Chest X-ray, AP view. Patient: 69 years old, sex F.
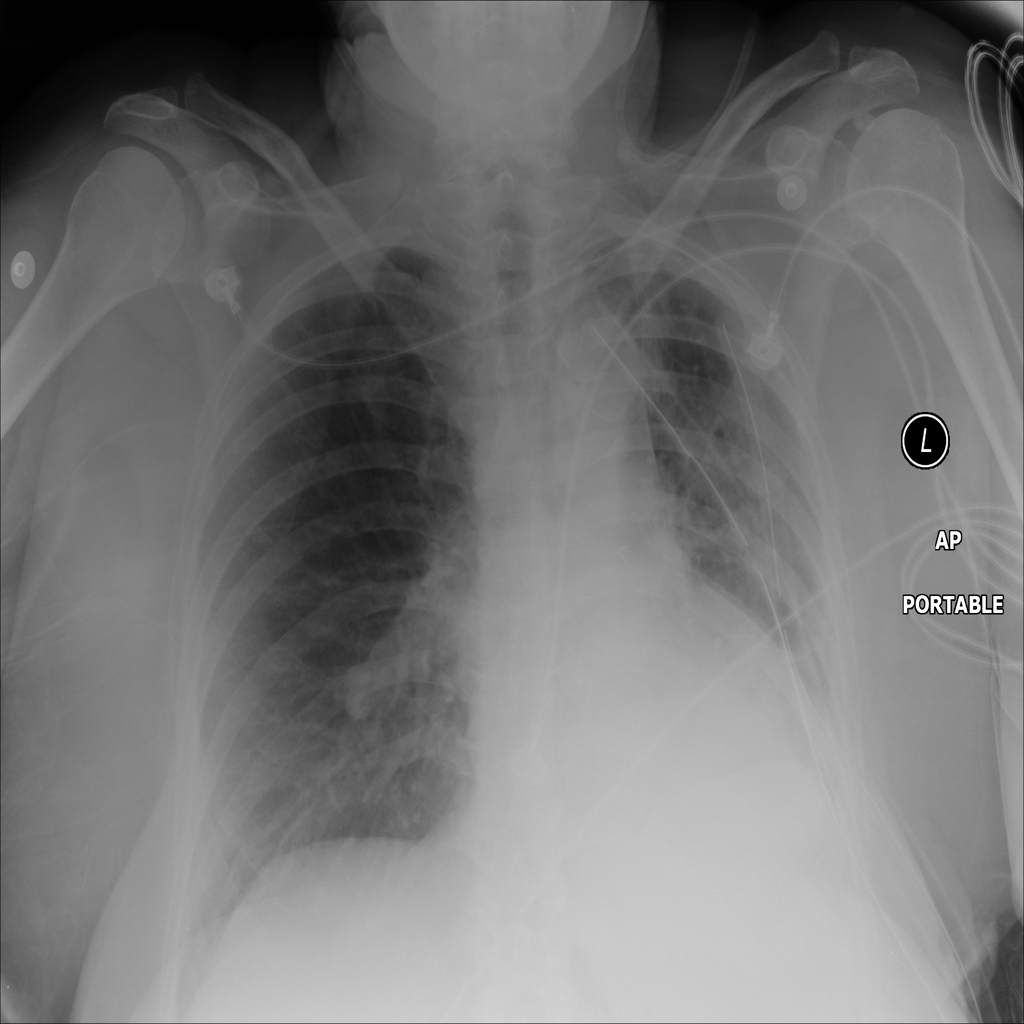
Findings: No Finding